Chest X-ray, PA view. Patient: 55 years old, sex M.
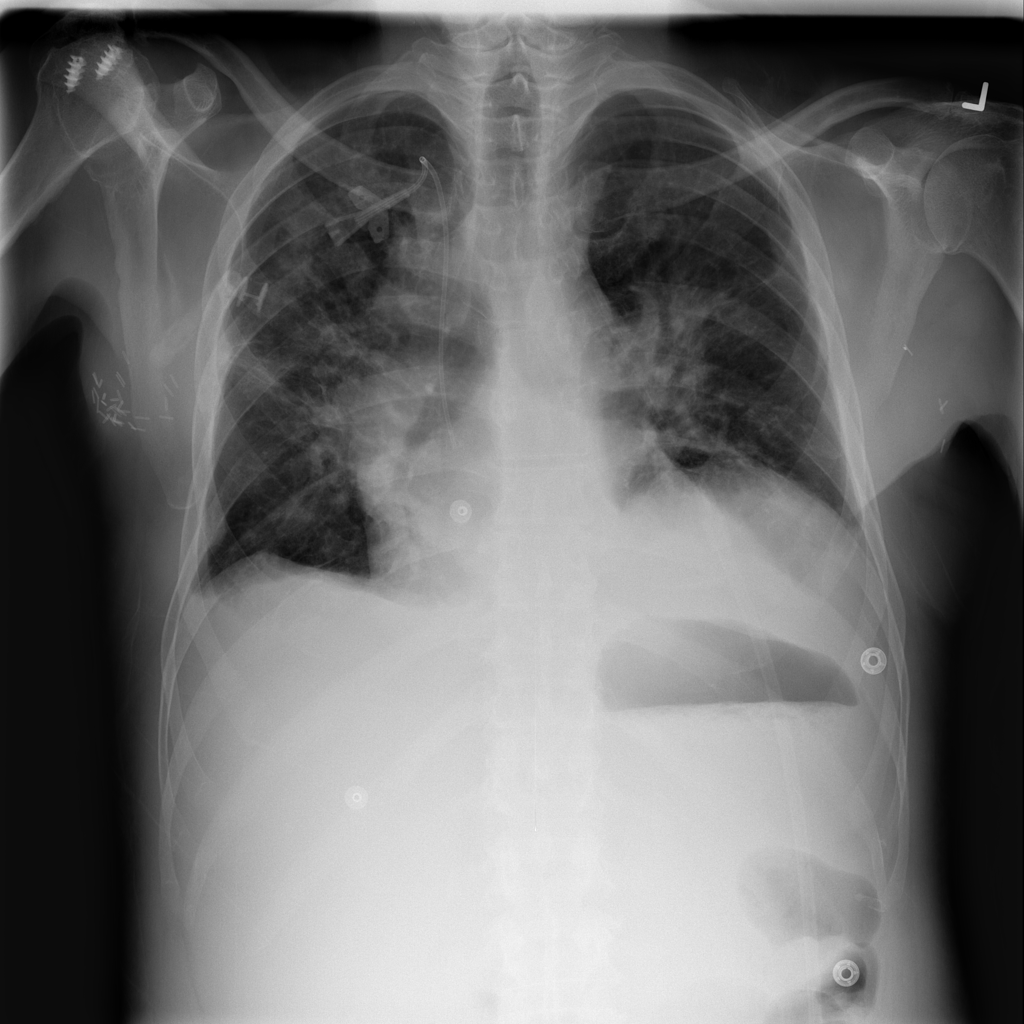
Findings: Effusion, Fibrosis, Infiltration